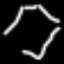
Label: octagon